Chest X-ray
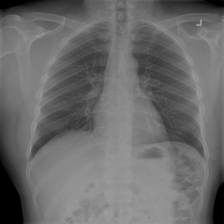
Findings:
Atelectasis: negative
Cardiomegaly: negative
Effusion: negative
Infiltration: negative
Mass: negative
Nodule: negative
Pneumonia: negative
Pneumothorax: negative
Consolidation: negative
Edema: negative
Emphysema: negative
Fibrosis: negative
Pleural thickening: negative
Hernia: negative